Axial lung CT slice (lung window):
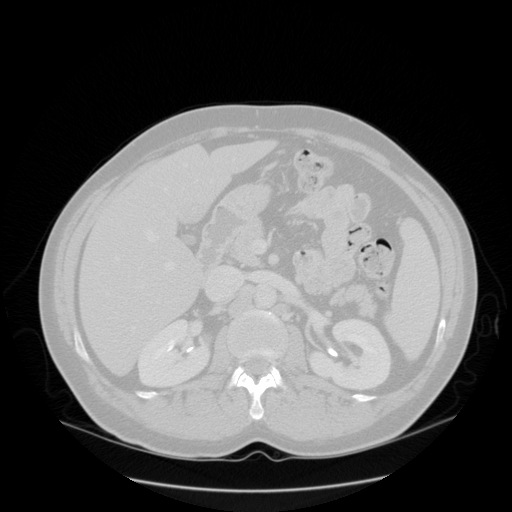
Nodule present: no